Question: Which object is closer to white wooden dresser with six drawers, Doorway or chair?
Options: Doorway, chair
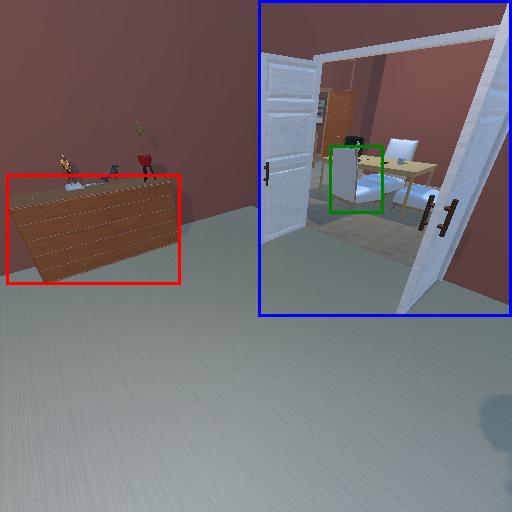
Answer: Doorway